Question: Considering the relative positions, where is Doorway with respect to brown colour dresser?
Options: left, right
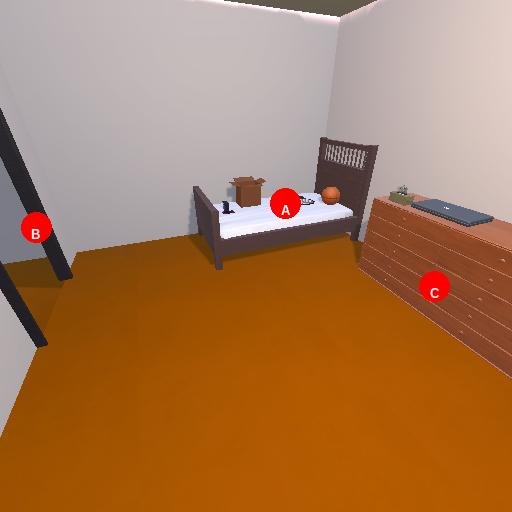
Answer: left